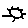
Label: sun